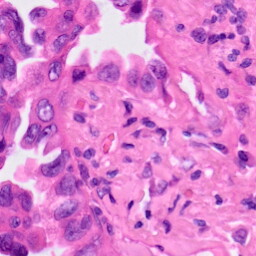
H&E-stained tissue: Lung